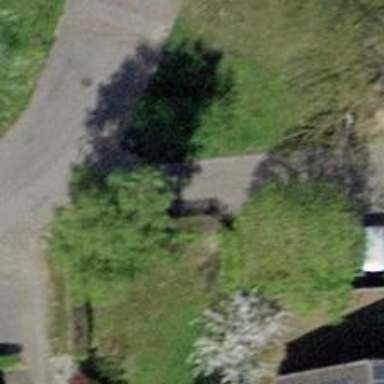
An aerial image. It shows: Bollard.